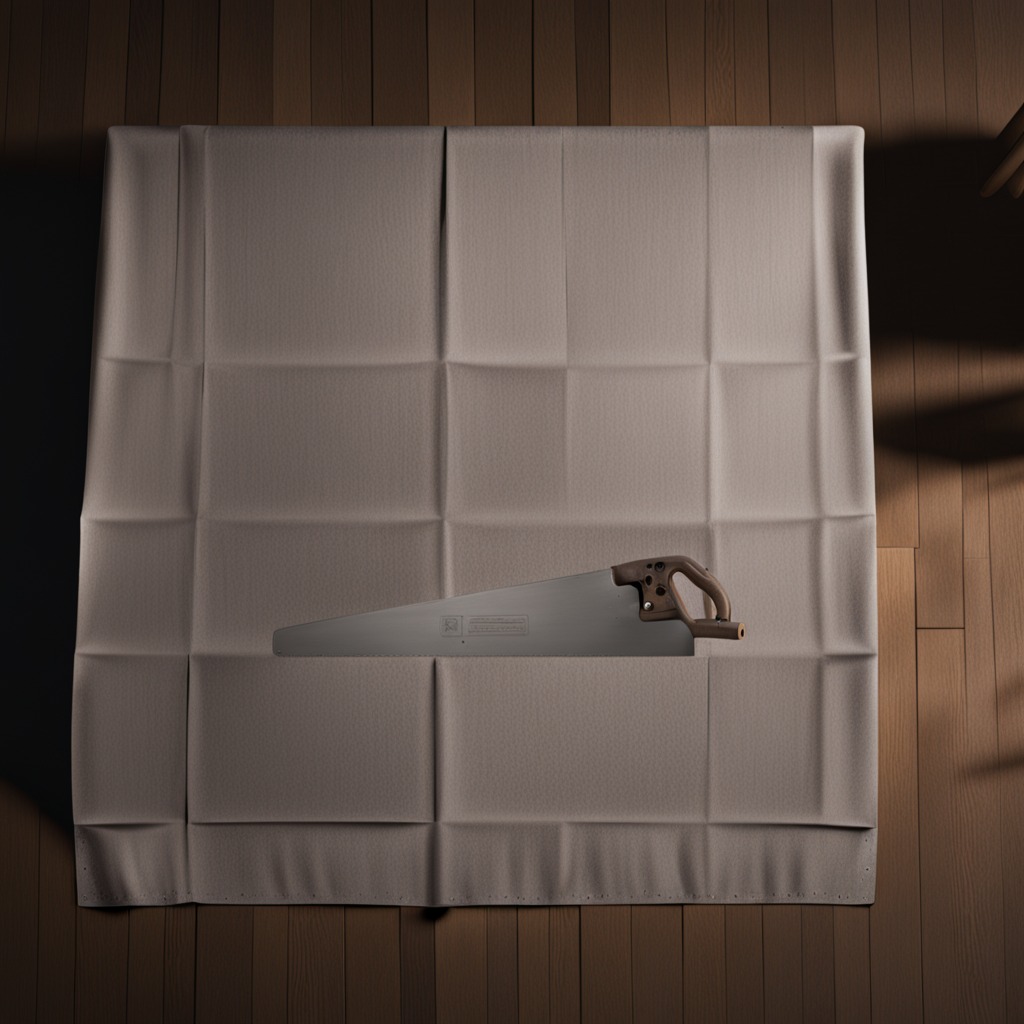
A handheld metal saw is lying on a wooden table inside a workshop at night.